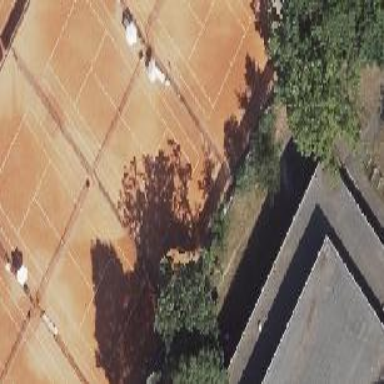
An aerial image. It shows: Clay tennis court on the leisure land pitch.